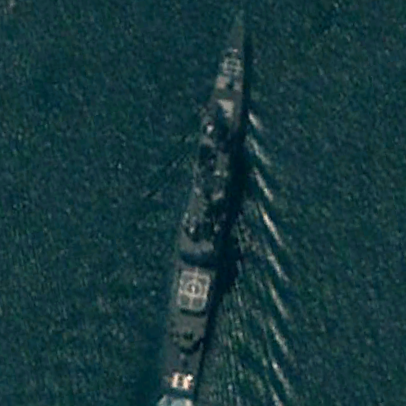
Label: cruiser